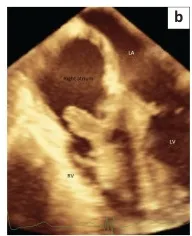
(b) The hydatid cyst protrudes into the right atrium without causing tricuspid valve dysfunction.
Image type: radiology (ultrasound)